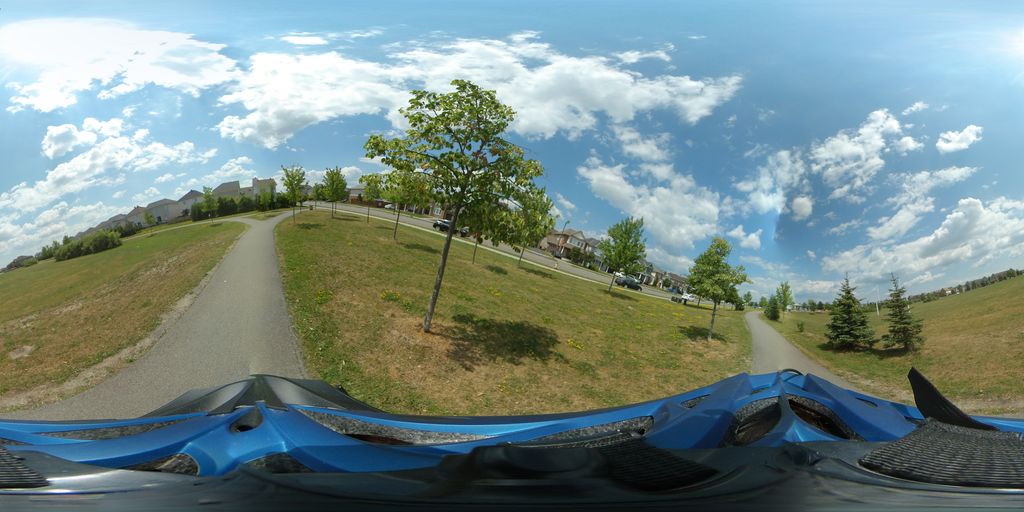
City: ottawa-gatineau